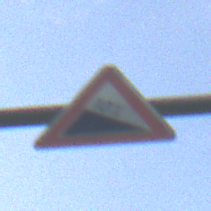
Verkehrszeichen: Gefaelle10
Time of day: SunriseSunset
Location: Outdoor (Nature)
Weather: PartlyCloudy
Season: NotSpecified
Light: Natural